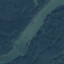
Label: River